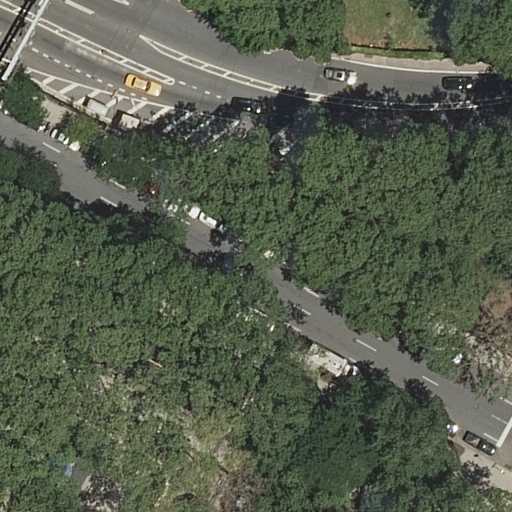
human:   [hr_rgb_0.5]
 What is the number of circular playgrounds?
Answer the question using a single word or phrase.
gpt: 0

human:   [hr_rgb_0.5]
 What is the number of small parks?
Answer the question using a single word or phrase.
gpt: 0

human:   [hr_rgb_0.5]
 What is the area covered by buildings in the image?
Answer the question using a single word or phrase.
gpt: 0m2

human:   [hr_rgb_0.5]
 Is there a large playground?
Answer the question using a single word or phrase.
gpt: no

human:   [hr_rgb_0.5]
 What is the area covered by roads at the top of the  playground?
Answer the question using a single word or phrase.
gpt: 0m2

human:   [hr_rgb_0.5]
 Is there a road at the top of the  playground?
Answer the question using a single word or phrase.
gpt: yes

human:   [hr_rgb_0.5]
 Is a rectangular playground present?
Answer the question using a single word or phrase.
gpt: yes

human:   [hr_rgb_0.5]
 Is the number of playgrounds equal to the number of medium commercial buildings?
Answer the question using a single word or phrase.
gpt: no

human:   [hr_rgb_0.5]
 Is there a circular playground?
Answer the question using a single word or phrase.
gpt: no

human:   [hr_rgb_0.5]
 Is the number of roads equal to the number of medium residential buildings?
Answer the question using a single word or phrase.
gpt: no

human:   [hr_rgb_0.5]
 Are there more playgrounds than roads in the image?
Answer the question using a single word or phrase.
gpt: no

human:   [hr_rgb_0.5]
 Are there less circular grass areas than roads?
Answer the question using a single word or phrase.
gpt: yes

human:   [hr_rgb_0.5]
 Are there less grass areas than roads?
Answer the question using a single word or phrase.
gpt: yes

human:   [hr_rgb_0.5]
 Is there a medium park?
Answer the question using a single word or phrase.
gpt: yes

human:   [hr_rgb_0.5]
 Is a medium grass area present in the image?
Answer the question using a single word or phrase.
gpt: no

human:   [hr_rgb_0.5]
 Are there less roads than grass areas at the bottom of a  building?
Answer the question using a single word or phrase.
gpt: no

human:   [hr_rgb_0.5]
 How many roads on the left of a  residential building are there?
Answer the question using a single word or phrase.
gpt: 0

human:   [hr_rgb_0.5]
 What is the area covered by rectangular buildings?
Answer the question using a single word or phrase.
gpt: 0m2

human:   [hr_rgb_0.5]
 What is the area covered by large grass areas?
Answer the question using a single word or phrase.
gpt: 1495m2

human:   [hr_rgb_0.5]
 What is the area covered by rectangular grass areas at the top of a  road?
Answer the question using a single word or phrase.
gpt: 0m2

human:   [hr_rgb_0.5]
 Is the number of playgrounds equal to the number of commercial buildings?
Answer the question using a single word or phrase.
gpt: no

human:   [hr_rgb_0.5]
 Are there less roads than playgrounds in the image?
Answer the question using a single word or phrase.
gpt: no

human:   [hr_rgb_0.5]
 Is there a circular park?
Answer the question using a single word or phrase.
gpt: no

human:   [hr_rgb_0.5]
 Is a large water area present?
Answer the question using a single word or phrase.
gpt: no

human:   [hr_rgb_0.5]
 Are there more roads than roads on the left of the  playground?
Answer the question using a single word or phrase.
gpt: yes

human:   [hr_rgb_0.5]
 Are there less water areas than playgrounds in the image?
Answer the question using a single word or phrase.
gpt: yes

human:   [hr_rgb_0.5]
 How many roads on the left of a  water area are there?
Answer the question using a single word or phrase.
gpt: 0

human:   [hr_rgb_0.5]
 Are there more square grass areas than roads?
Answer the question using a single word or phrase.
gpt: no

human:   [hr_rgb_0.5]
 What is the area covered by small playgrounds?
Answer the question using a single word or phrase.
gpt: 0m2

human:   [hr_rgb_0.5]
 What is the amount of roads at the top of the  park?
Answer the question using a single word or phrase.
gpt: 10

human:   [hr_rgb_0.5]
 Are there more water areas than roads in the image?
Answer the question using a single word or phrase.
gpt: no

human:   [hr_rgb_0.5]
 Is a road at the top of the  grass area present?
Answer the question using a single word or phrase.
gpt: yes

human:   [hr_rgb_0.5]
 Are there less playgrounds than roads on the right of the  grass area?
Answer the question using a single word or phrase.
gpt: no

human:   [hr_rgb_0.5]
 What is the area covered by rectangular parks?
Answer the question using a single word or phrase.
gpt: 487m2

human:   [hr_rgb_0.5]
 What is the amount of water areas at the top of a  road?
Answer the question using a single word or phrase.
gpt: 0

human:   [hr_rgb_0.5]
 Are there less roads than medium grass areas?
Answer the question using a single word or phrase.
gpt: no